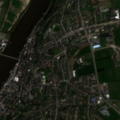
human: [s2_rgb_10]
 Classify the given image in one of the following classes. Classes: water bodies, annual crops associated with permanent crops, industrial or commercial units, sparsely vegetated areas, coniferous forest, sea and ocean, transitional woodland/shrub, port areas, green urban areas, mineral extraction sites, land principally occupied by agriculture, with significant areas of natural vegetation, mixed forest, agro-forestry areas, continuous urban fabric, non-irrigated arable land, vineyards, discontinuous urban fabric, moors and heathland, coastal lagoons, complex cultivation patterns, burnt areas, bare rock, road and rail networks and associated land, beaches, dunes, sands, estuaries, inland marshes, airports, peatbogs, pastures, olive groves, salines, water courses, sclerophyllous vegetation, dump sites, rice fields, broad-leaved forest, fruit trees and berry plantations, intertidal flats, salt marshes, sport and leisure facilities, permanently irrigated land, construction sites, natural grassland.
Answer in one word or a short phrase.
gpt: continuous urban fabric, discontinuous urban fabric, pastures, complex cultivation patterns, inland marshes, water courses